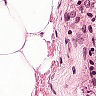
Metastatic tissue present: no